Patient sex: M
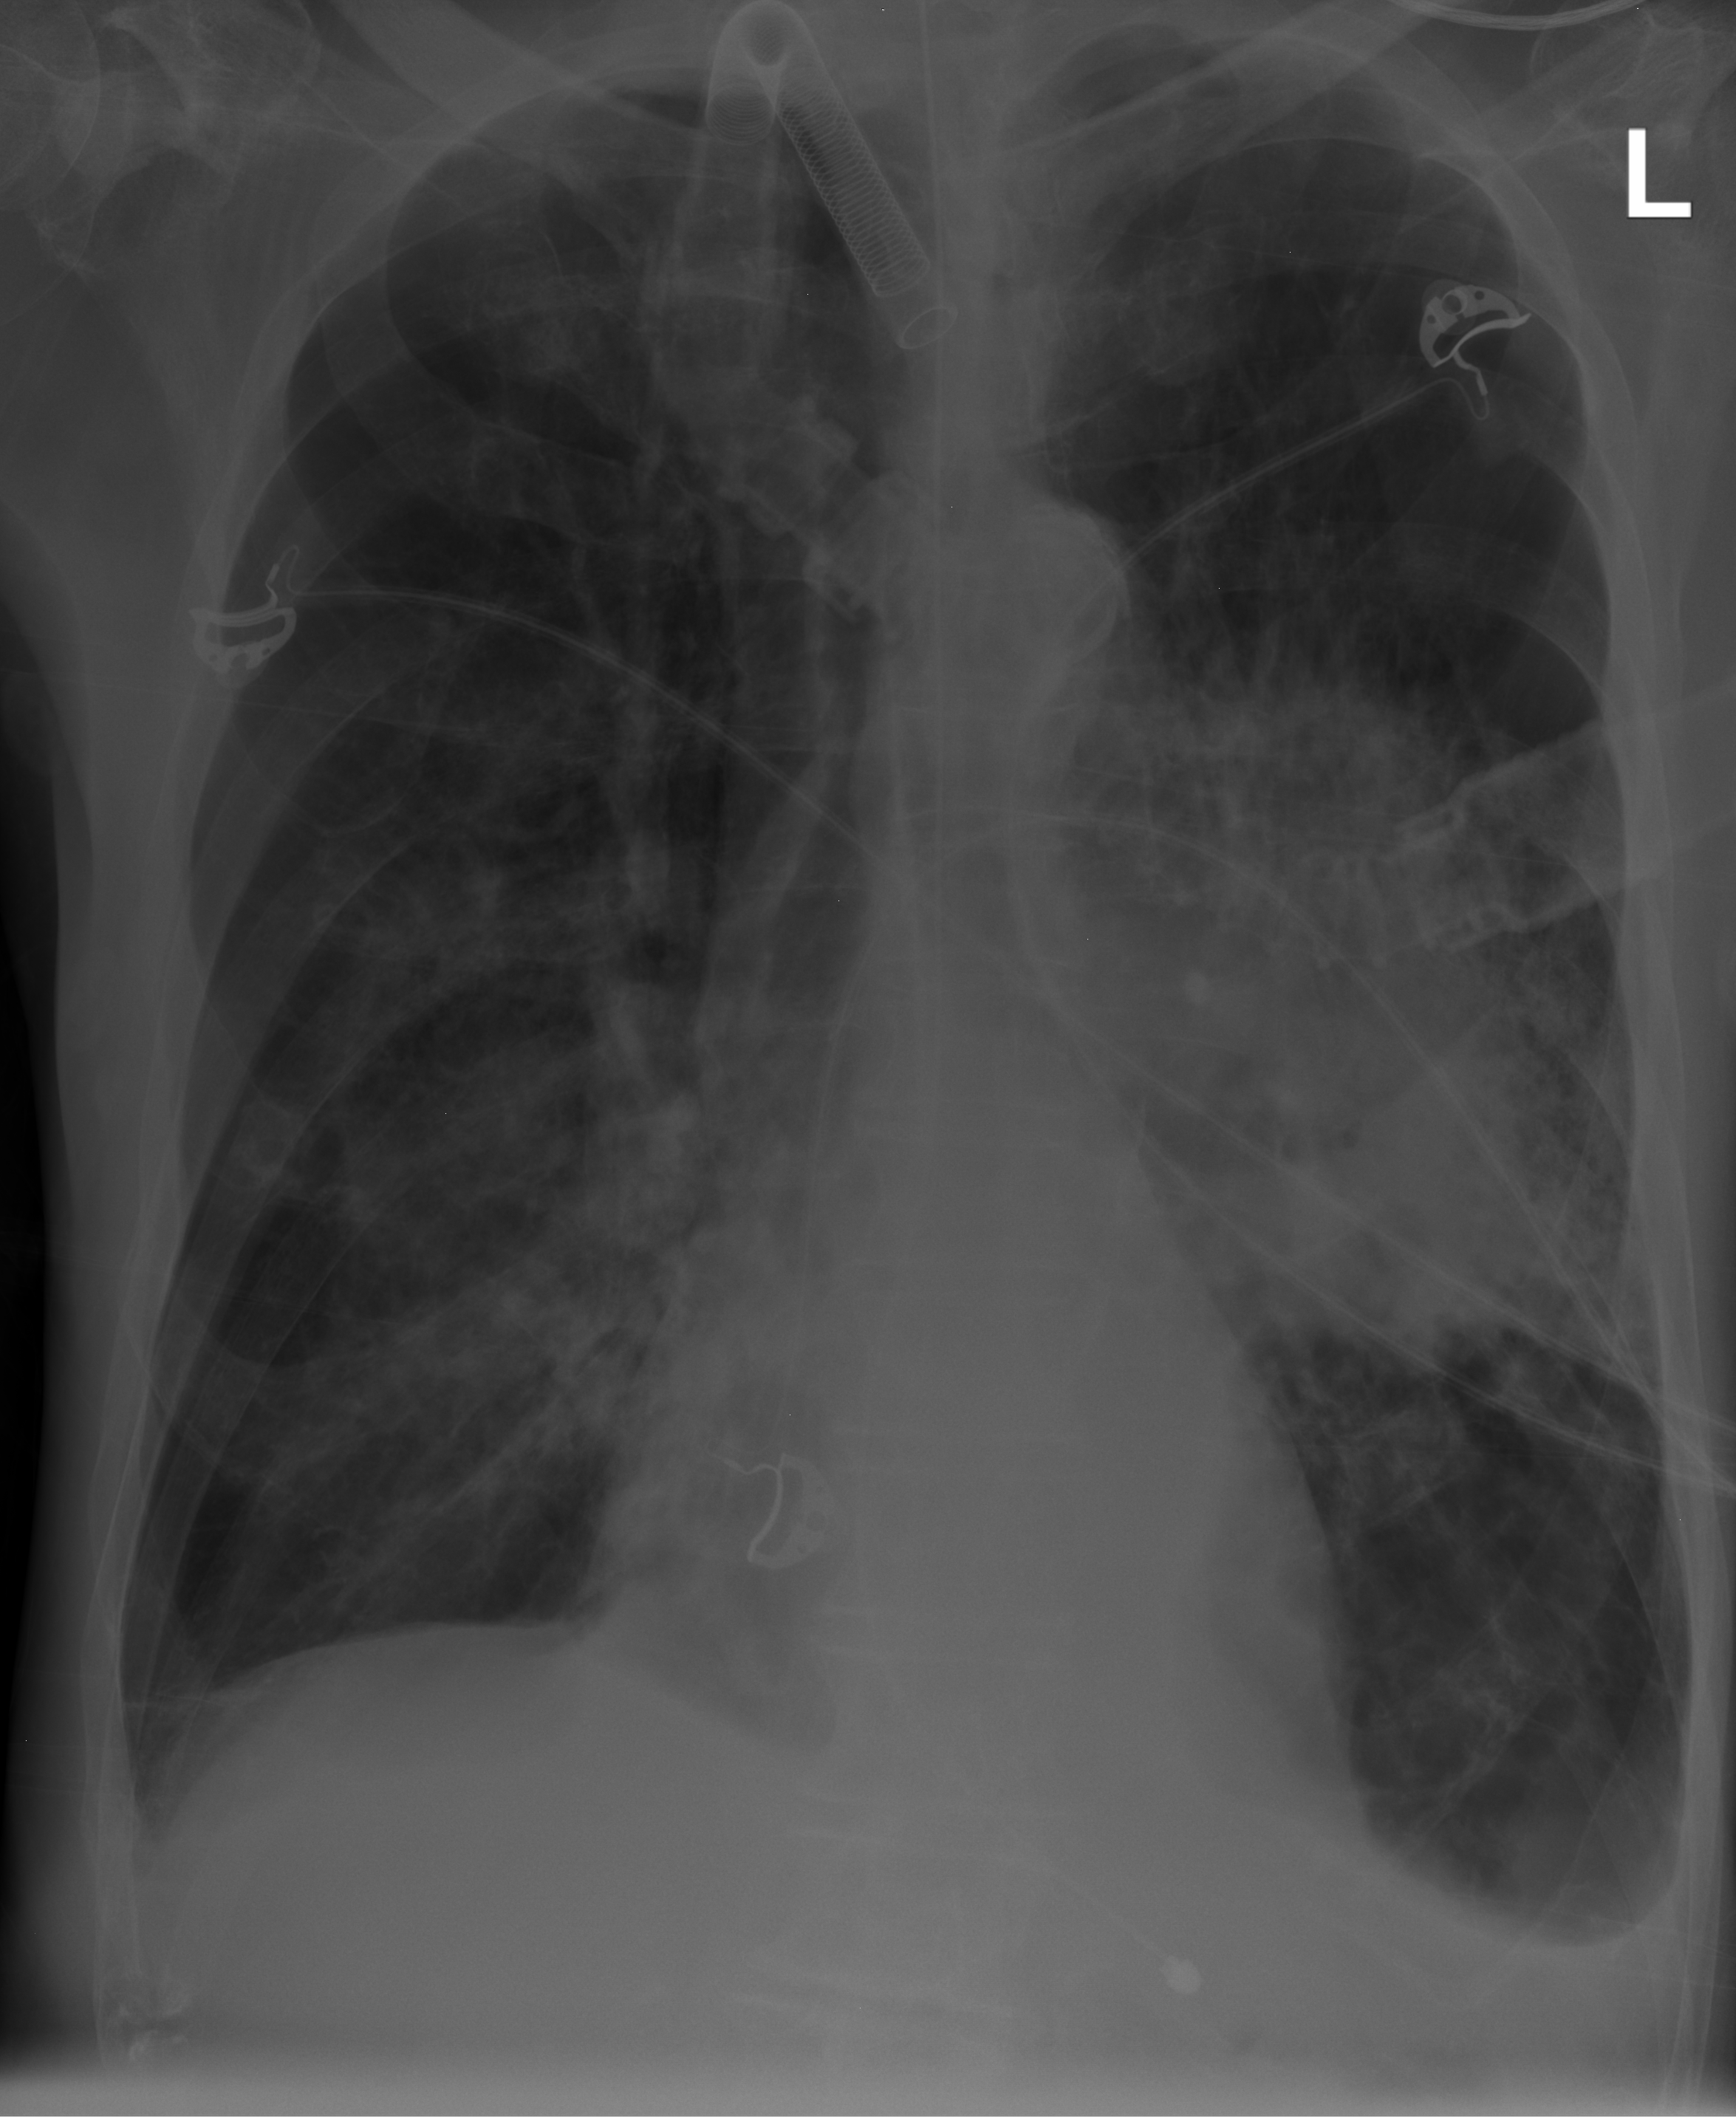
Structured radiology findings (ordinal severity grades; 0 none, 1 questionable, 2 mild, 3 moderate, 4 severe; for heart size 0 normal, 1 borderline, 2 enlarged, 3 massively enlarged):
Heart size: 0
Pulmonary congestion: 0
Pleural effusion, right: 0
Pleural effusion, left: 2
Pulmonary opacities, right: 2
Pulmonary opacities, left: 4
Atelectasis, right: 2
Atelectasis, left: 2